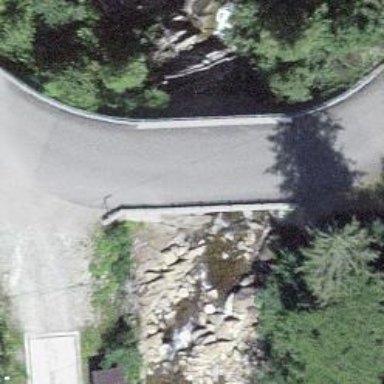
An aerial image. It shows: Unclassified road with bridge.